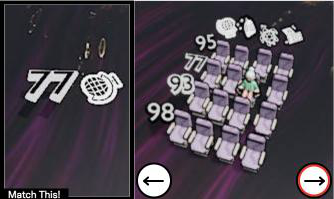
Task: seats
Answer: no